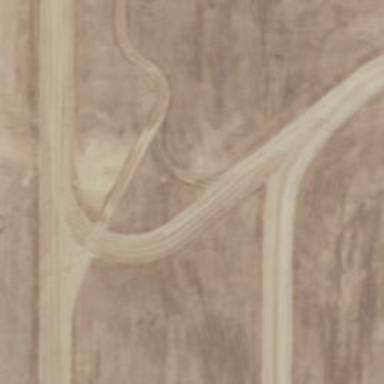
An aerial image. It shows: Raceway road.